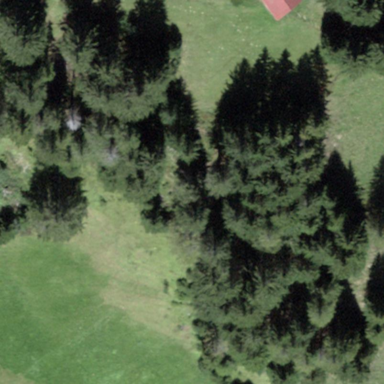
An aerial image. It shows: Forest area.